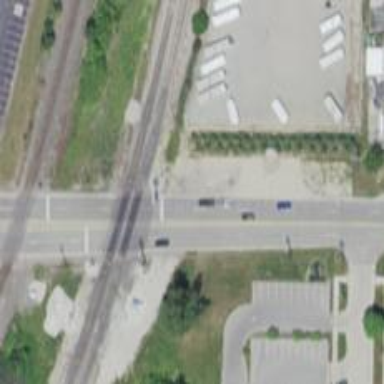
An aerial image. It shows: Railway level crossing.